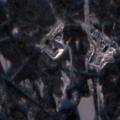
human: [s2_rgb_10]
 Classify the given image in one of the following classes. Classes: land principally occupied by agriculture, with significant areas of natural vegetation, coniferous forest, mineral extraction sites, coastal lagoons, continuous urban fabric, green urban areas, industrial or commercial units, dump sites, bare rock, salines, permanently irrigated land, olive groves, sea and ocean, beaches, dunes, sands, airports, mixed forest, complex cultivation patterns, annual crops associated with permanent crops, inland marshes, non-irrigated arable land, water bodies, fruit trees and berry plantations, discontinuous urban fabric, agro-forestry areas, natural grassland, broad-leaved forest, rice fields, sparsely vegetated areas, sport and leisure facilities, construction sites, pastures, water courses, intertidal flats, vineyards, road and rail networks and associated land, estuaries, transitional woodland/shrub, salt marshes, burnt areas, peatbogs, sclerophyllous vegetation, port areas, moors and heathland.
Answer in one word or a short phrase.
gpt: coniferous forest, mixed forest, transitional woodland/shrub